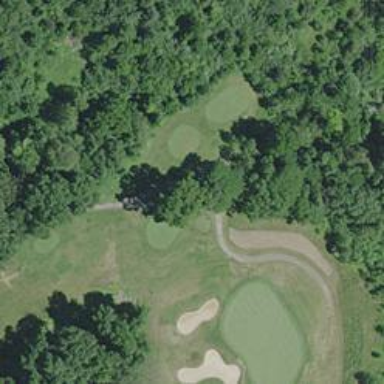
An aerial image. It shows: Path for both road and golf.